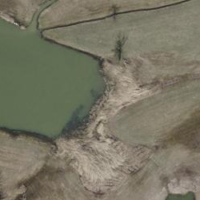
EUNIS habitat code: 23
Species observed at this site:
Succisa pratensis